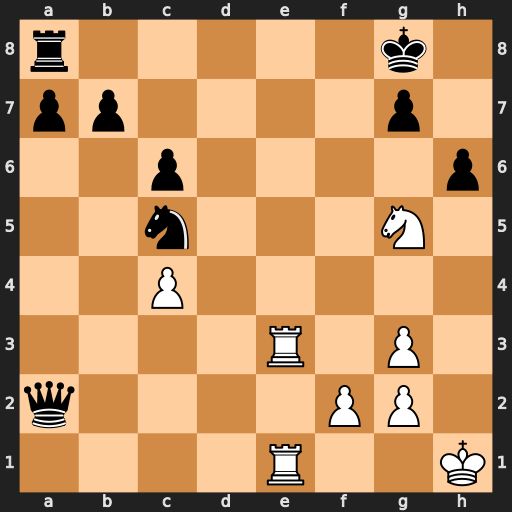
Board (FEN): r5k1/pp4p1/2p4p/2n3N1/2P5/4R1P1/q4PP1/4R2K
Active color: w
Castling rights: -
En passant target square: -
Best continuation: Re8+ Rxe8 Rxe8#